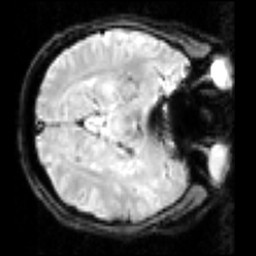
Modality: inplaneT2
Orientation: axial
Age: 27
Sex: male